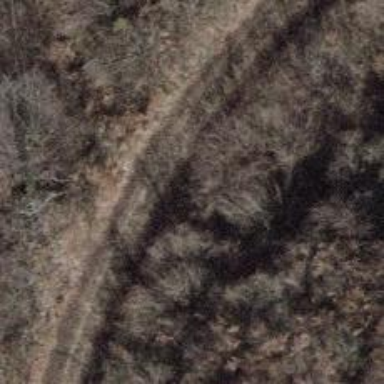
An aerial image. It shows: Track road with grade3 tracktype.